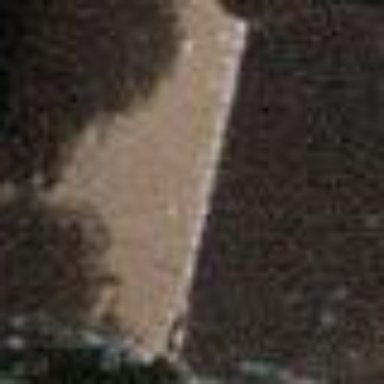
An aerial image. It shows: Cabin with gabled roof.